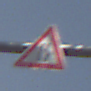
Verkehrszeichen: EinseitigVerengteFahrbahnRechts
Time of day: MorningAfternoon
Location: Outdoor (Nature)
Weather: PartlyCloudy
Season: NotSpecified
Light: Natural